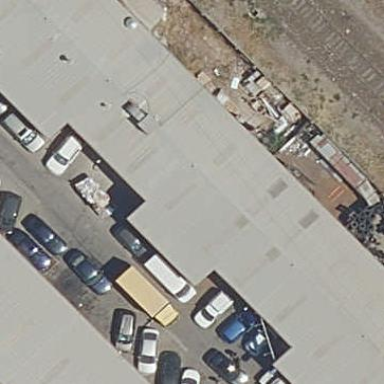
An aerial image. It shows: Industrial building.